Field crop: tomato
Growth stage: 2
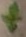
Species: solanum